Field crop: maize
Growth stage: 2
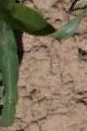
Species: maize